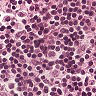
Metastatic tissue present: no